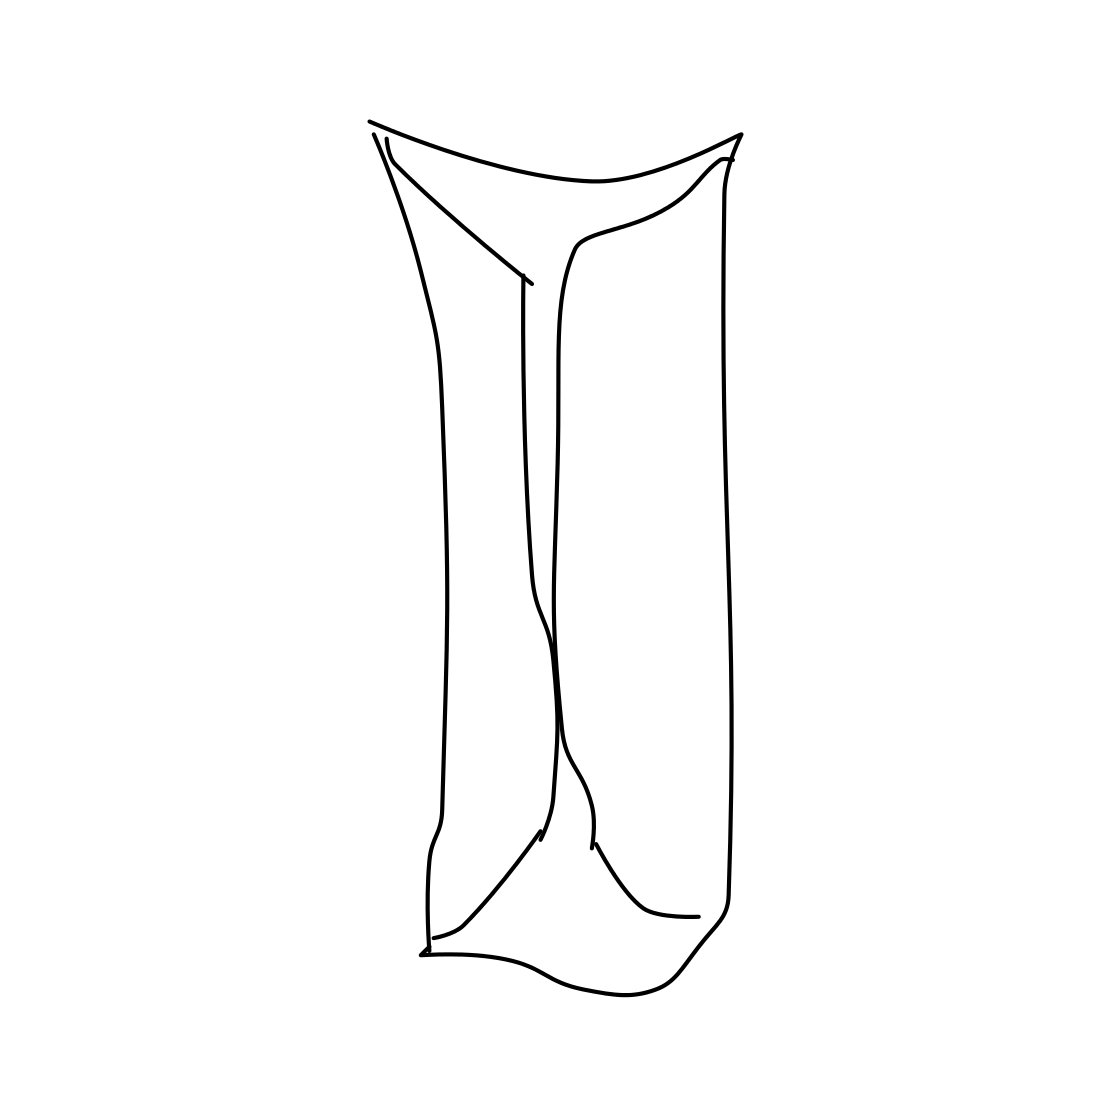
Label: door